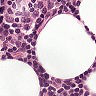
Metastatic tissue present: no